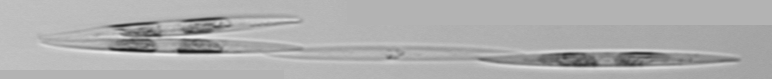
Label: Pseudo-nitzschia